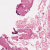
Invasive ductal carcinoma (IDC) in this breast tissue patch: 0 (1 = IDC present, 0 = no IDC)